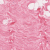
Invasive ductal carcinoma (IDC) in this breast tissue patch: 0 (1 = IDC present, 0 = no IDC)